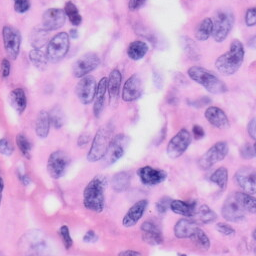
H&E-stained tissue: Skin